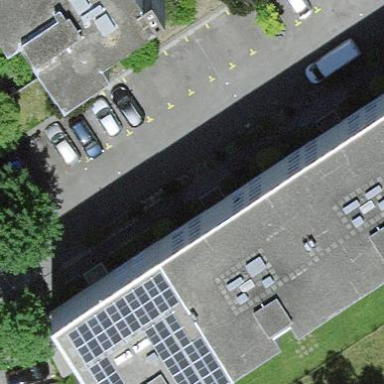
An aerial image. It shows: Apartment building with flat roof.